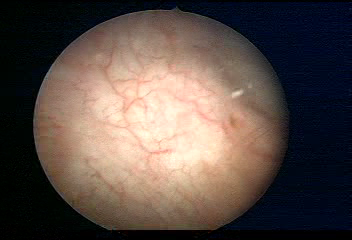
Modality: WLC
Class: Normal mucosa
Bladder cancer association: No